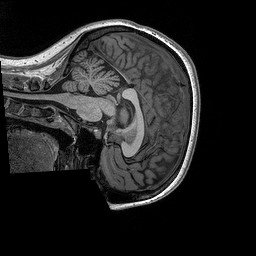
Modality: T1w
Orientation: sagittal
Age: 25
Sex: female
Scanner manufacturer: siemens
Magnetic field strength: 3 T
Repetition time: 2.3 s
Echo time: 0.00298 s